Aerial crown-view tile of a tropical tree (Barro Colorado Island, Panama), acquired 20250414:
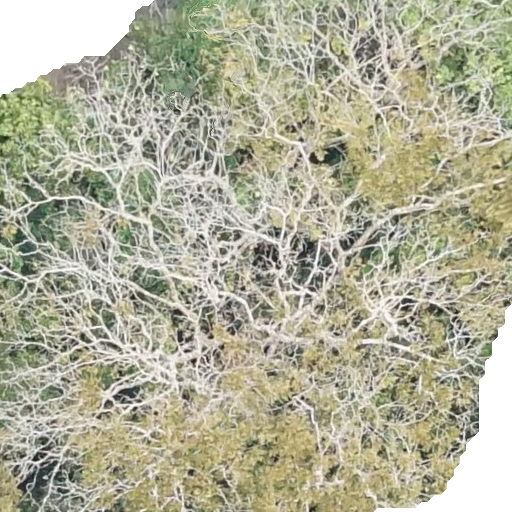
Species: Dipteryx oleifera
GBIF accepted scientific name: Dipteryx oleifera
Crown area: 464.285 m²